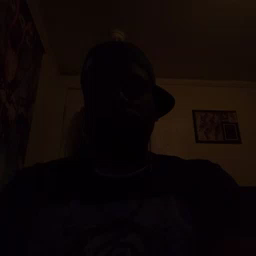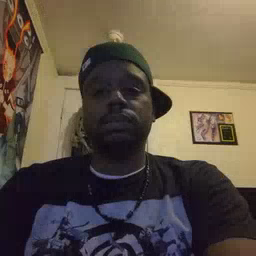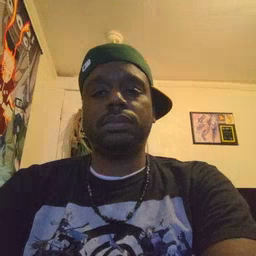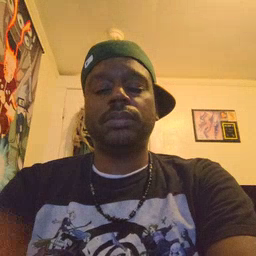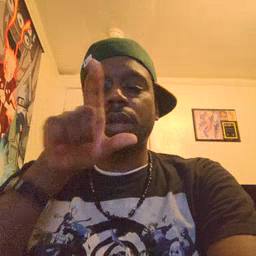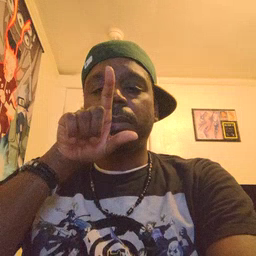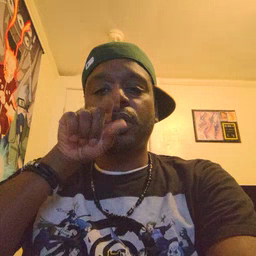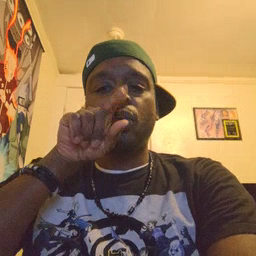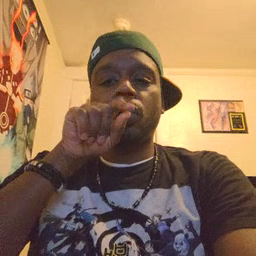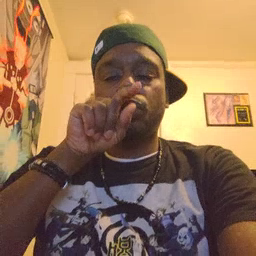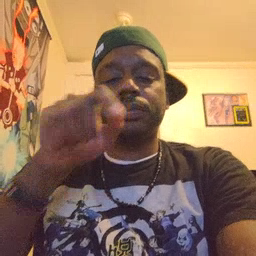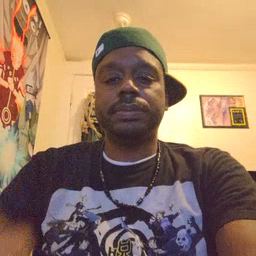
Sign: bird